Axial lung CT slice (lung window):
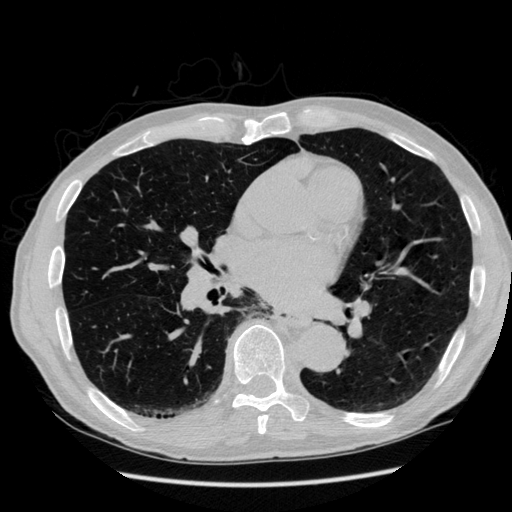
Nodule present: no